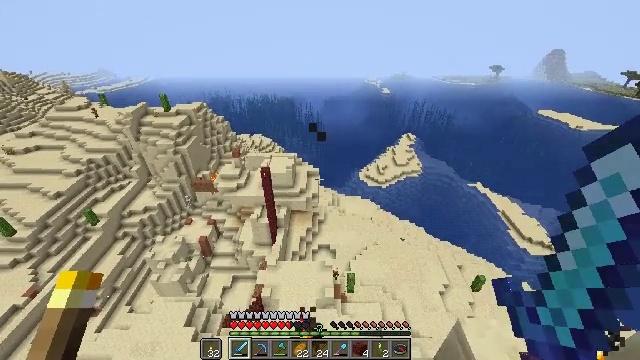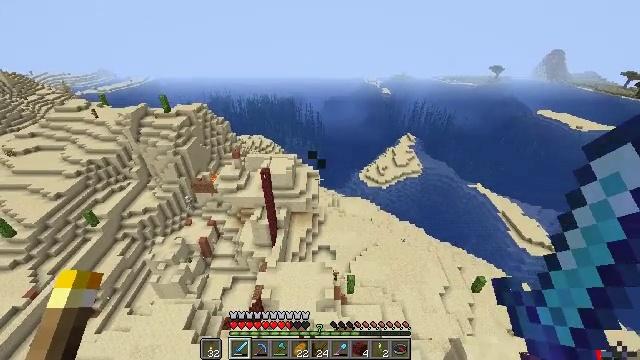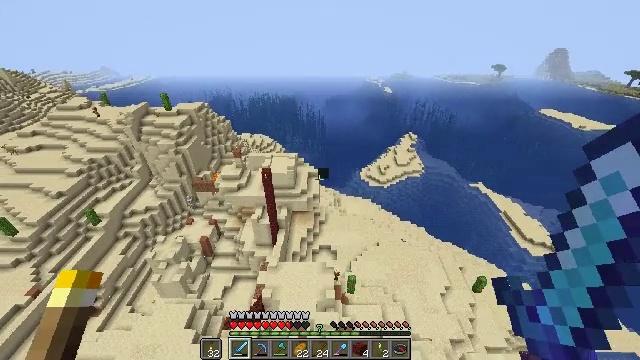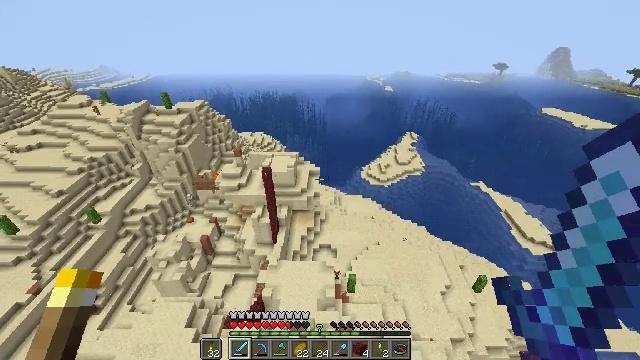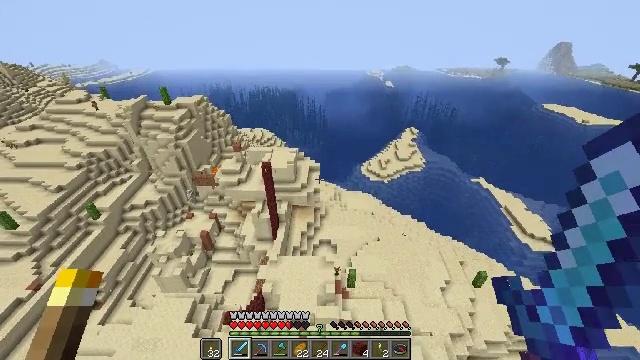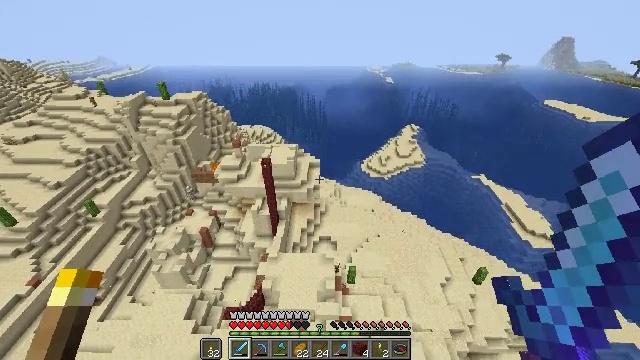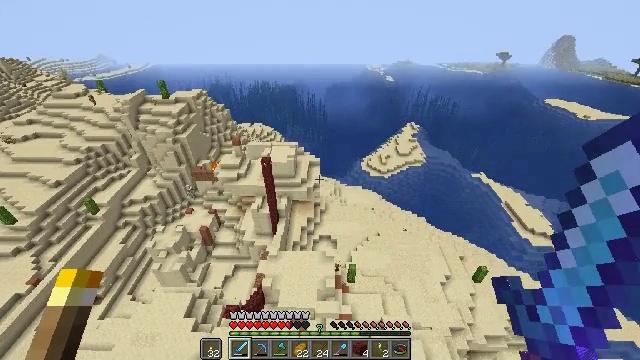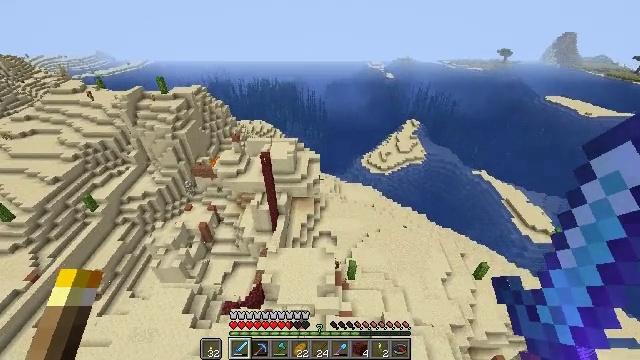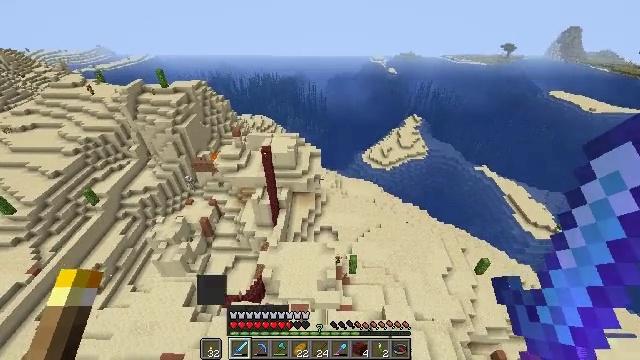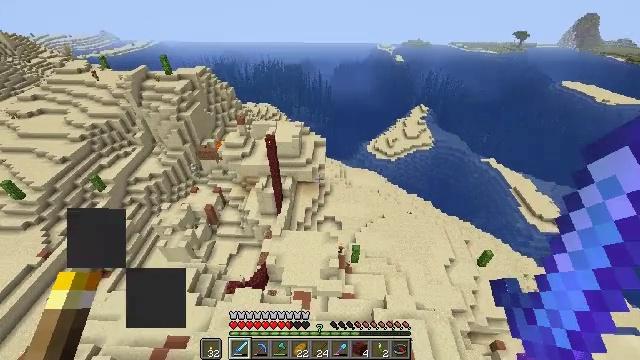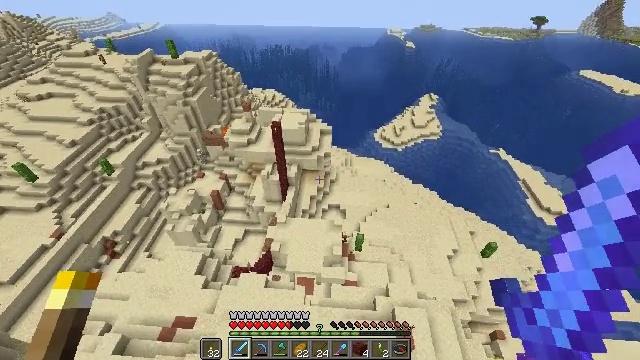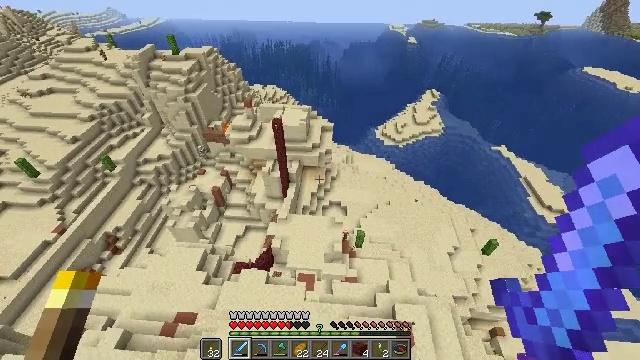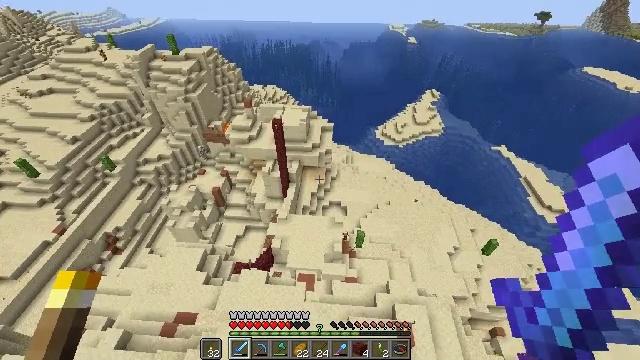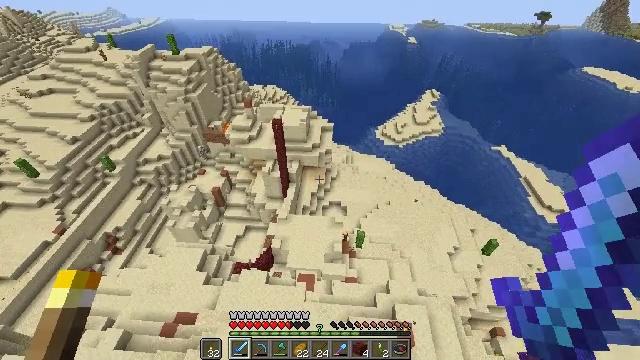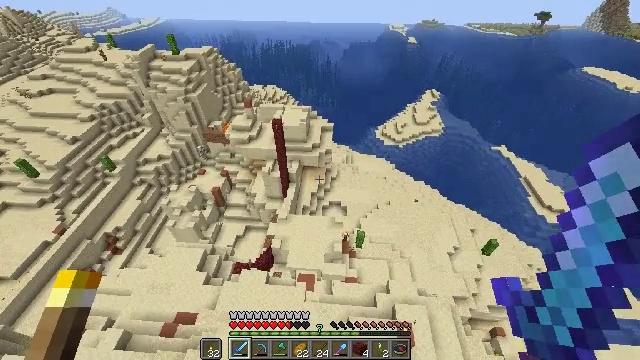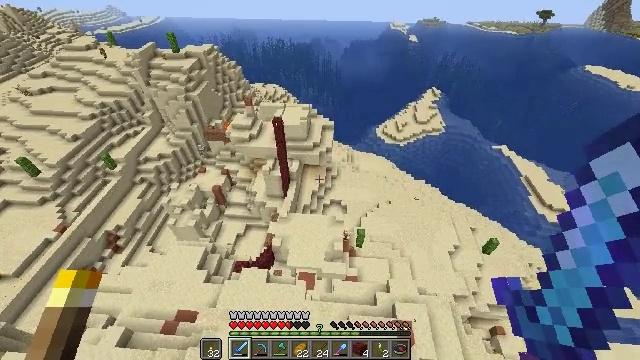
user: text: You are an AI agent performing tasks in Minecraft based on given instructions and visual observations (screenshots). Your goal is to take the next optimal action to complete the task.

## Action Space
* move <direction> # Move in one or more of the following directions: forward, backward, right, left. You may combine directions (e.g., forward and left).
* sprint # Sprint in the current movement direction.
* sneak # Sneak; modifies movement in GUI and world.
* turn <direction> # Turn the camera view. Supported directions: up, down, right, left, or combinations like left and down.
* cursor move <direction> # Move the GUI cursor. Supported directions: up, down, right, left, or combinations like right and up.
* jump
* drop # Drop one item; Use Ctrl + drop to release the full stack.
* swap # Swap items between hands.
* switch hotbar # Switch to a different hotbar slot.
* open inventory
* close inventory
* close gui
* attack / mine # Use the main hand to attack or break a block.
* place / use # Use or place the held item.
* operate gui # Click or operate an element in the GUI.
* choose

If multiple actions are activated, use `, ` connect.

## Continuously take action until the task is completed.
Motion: motion action
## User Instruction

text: Break the dead bush for sticks.
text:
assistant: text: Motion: no_op
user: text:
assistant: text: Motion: no_op
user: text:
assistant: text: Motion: no_op
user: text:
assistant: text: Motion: no_op
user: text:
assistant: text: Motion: no_op
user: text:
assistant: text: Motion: no_op
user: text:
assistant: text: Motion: no_op
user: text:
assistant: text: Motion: no_op
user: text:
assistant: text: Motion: turn left and down
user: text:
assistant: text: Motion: turn left and down
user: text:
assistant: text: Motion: no_op
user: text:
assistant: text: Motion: no_op
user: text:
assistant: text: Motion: no_op
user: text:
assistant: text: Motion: no_op
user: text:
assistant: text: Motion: no_op
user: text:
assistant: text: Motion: no_op
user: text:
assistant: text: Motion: no_op
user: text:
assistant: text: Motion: turn down
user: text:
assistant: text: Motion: turn left and down
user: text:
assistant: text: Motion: turn left and down
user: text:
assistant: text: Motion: turn down
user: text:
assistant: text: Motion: turn right and down
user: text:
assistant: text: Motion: no_op
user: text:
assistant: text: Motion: turn down
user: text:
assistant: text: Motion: no_op
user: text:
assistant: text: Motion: no_op
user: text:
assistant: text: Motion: no_op
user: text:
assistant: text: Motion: no_op
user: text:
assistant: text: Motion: no_op
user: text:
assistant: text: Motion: no_op